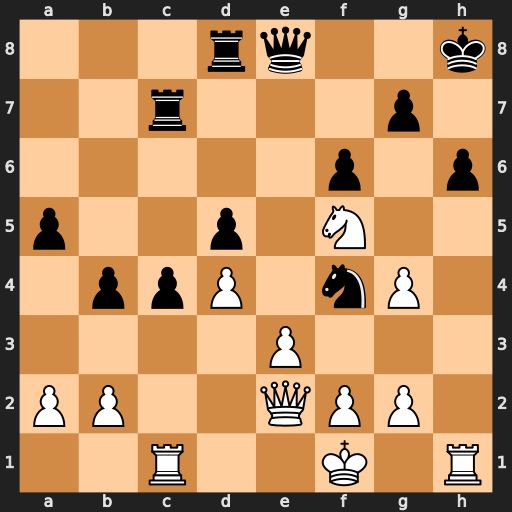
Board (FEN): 3rq2k/2r3p1/5p1p/p2p1N2/1ppP1nP1/4P3/PP2QPP1/2R2K1R
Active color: w
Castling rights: -
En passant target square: -
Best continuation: exf4 Qxe2+ Kxe2